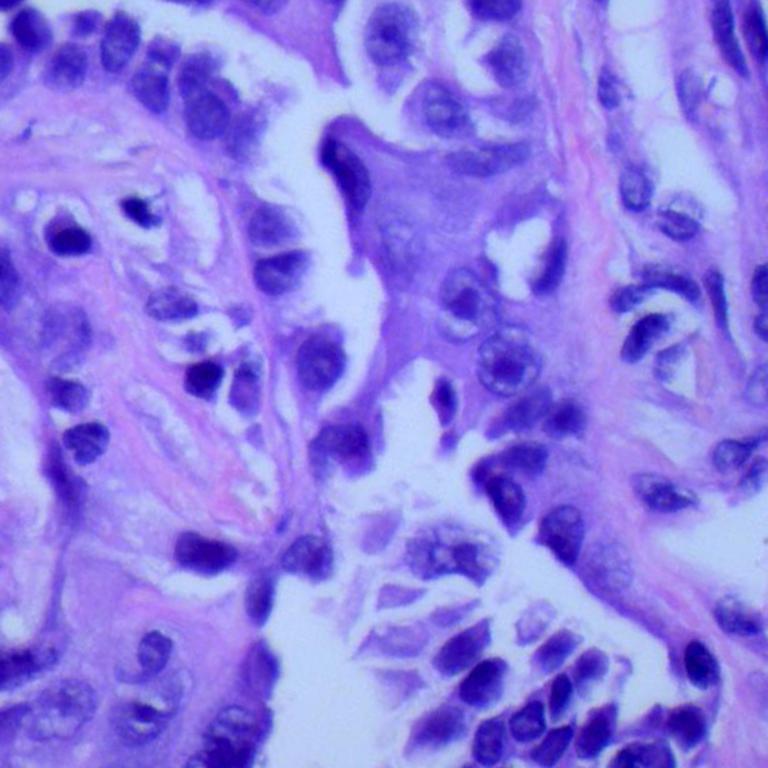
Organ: lung
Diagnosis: adenocarcinomas